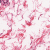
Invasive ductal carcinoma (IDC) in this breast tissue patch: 0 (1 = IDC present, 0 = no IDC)